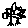
Label: bird